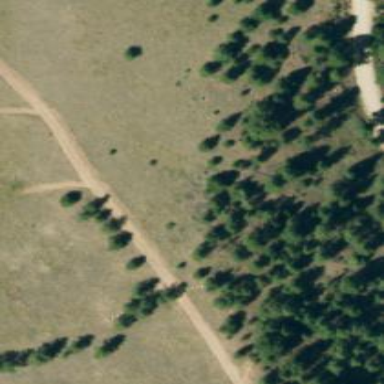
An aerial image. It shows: Evergreen woodland featuring needle-leaved trees.